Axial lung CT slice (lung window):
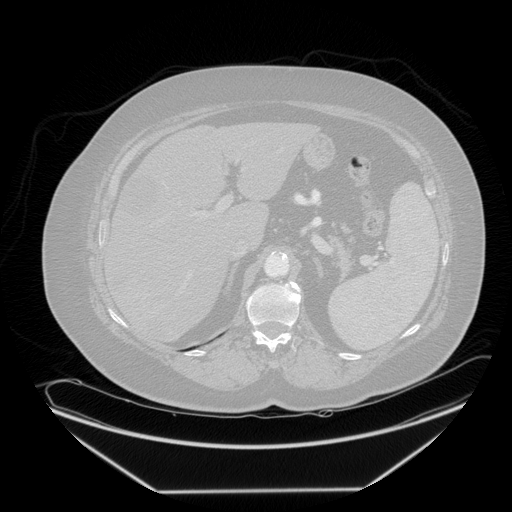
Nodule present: no